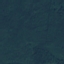
Label: Forest